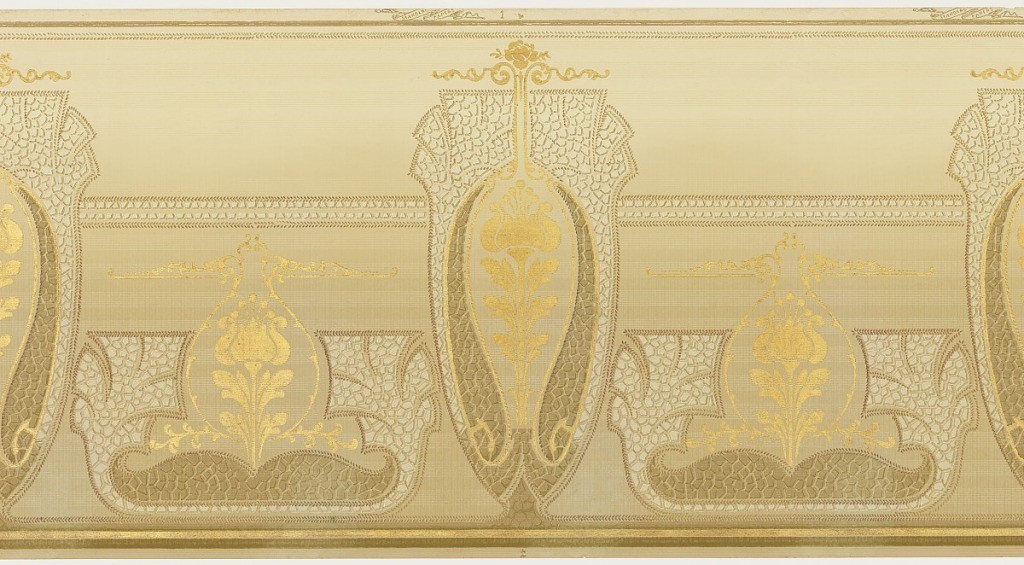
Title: Frieze
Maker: Standard Wall-Paper Company, Standard Wall-Paper Company, Sandy Hill, New York
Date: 1905–1915
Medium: Machine-printed paper
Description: A repeating design of art nouveau vase-shaped cartouches interspersed by similar, but smaller gold fleur-de-lis cartouches centering abstracted "stone walls" upon a beige grid-filled background within borders of olive green and gold. Printed in beige, tan, olive green, gray, white, gold and cream.